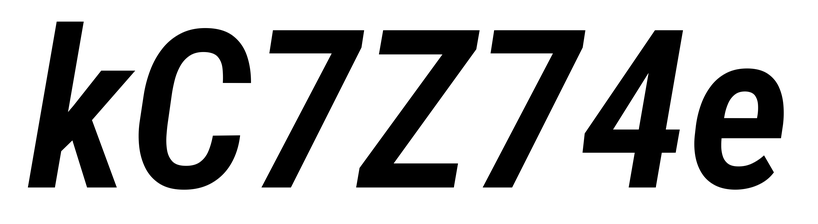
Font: Roboto-Italic_Condensed_SemiBold_Italic